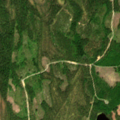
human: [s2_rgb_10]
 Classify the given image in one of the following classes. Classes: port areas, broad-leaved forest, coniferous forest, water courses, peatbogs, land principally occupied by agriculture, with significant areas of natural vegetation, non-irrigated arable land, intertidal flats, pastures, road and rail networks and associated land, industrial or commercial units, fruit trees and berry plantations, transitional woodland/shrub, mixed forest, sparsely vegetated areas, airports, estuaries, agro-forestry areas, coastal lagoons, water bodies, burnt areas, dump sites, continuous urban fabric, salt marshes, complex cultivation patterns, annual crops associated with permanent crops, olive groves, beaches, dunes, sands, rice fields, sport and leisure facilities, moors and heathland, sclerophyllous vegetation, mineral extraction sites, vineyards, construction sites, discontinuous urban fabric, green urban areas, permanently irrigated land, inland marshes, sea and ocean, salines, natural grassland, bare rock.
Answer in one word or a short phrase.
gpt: coniferous forest, transitional woodland/shrub, water bodies